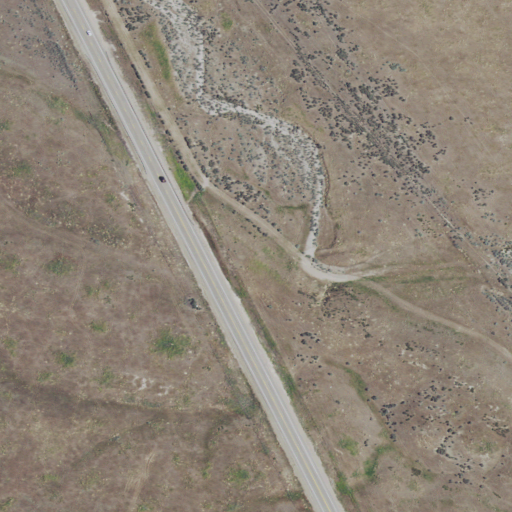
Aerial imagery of valley in Idaho named Jackass Gulch containing grassland, low intensity development, open development, and medium intensity development